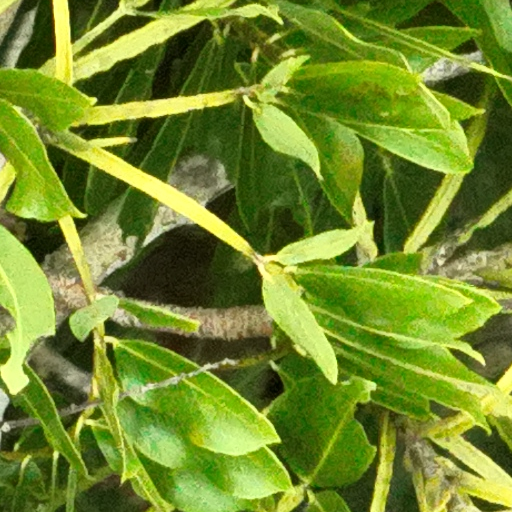
Species: Dipteryx oleifera
GBIF accepted scientific name: Dipteryx oleifera
Crown area (m\u00b2): 604.409